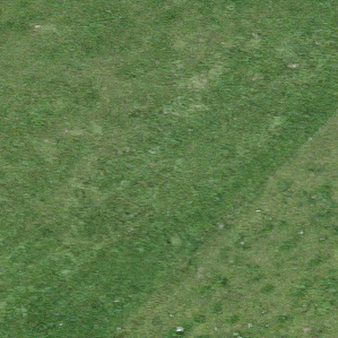
Label: other